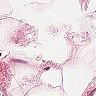
Metastatic tissue present: no